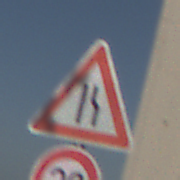
Verkehrszeichen: EinseitigVerengteFahrbahnRechts
Zusatzzeichen unten: Geschwindigkeit20
Umgebung: Outdoor, Urban
Tageszeit: MorningAfternoon
Wetter: Clear
Licht: Natural
Jahreszeit: NotSpecified
Kontrast: HighContrast